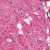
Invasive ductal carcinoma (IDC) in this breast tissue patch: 1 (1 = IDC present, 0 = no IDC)